Question: I followed a tutorial <URL> for how to include a file inside of an EXE. While I successfully got a PNG image compiled, when it comes to using it, I'm unsuccessful.
'''
LOGO_PNG RCDATA Resources\Logo.png
'''
'''
const
RES_LOGO_PNG = 'LOGO_PNG';
implementation
{$R *.dfm}
{$R 'MyResources.res' 'MyResources.rc'}
'''
Now this is where things get a little confusing for me. I have to work with all streams, no files. I have embedded this PNG image 'Logo.png' as this resource to be passed back as content (as a stream) when '/Logo.png' is requested from the web server. I also followed a very basic tutorial for this:
'''
procedure TMyWebConsole.MyWebConsoleLogoAction(Sender: TObject;
Request: TWebRequest; Response: TWebResponse; var Handled: Boolean);
var
RS: TResourceStream;
begin
RS := TResourceStream.Create(HInstance, RES_LOGO_PNG, RT_RCDATA);
try
Response.ContentType:= 'image/png';
RS.SaveToStream(Response.ContentStream);
finally
RS.Free;
end;
end;
'''
The problem is, when this function is called (at 'SaveToStream') I get an access violation. The web browser on the client end receives the same error message as the content of the "PNG file".

So why is it doing this? What am I doing wrong?
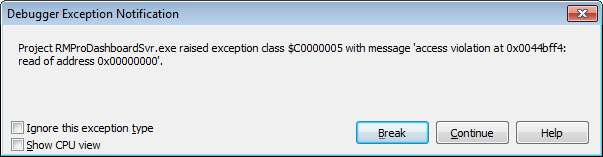
Answer: You're accessing a null pointer. It's probably 'Response.ContentStream', which is a property you're supposed to , not . <URL> says this:
> Note: If the value of the property is not nil, the property is ignored.
That suggests the ContentStream might be nil. Thus, you need to assign a value to it if you want to use it:
'''
Response.ContentStream := TResourceStream.Create(HInstance, RES_LOGO_PNG, RT_RCDATA);
'''
The documentation further explains:
> If you use the property, do not free the stream yourself. The Web response object automatically frees it for you.